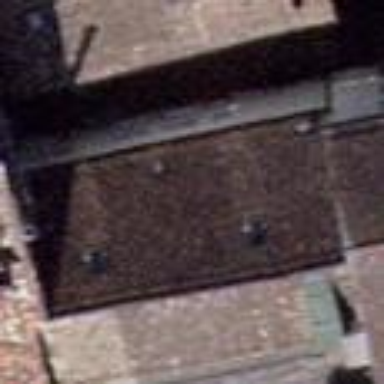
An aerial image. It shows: Gabled building with roof tiles oriented across.